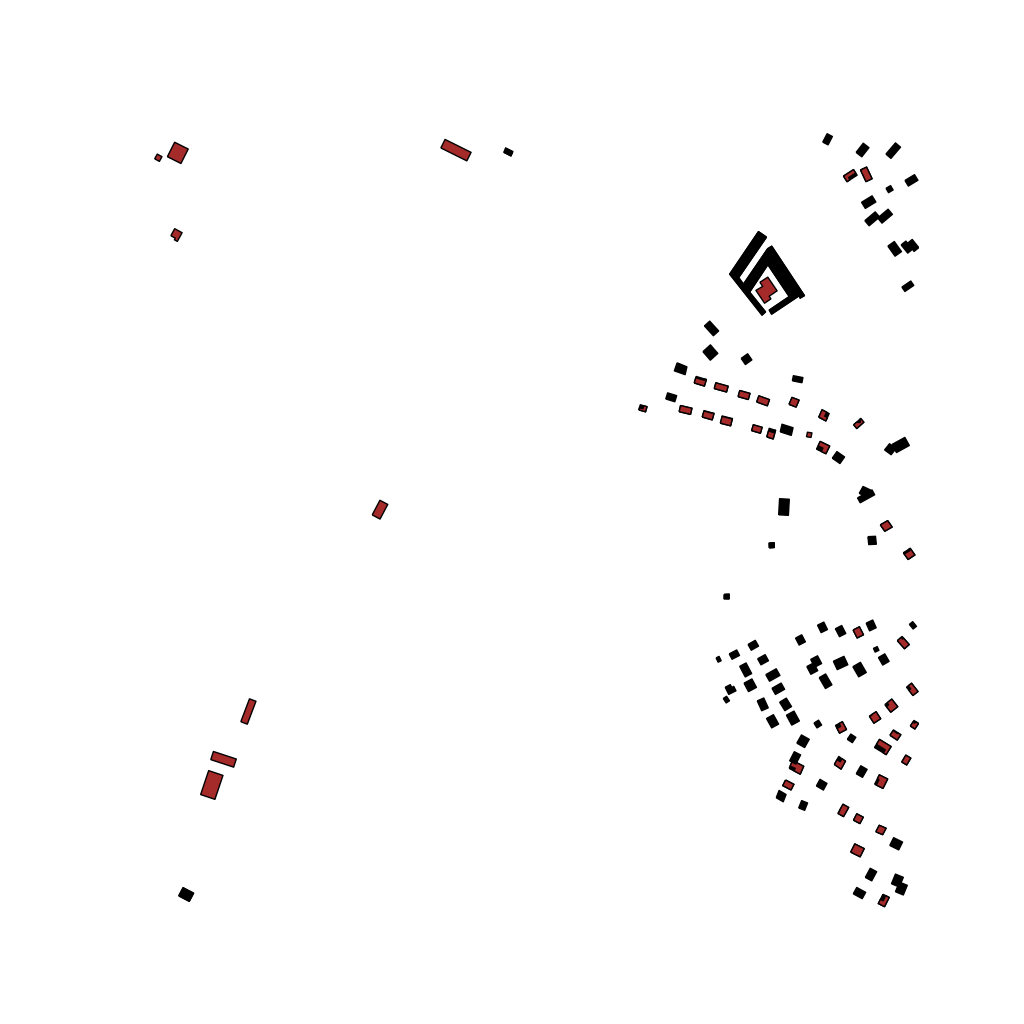
Tags: overhead vector_map, industrial, recreation, residential, special, soviet, individual_rise, density_1, Building, Facility, 1.0 km²